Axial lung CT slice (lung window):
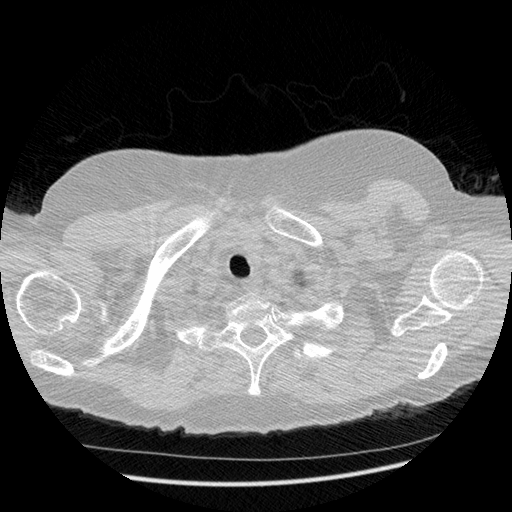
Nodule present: no